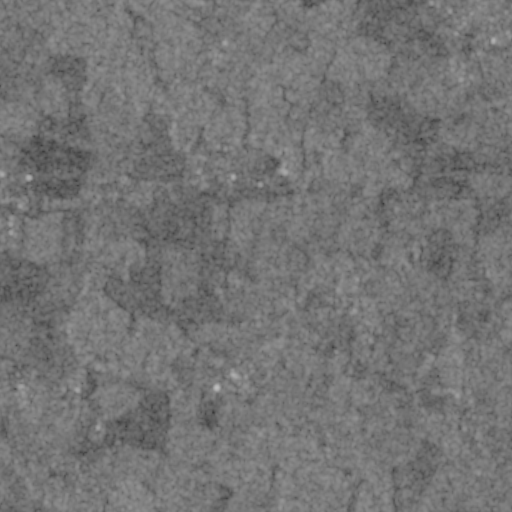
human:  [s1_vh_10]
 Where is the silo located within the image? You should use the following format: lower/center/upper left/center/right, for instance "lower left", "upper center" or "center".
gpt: The silo is located in the center of the image.
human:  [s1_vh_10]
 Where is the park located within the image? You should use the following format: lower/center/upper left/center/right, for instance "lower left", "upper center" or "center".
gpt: There is no park in the image.

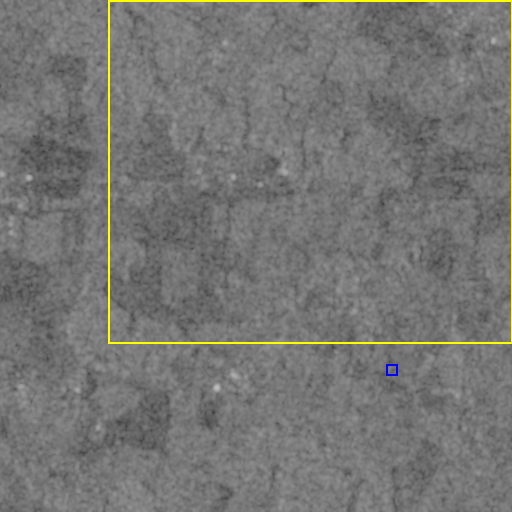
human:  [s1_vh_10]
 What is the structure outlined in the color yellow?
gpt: The structure outlined in yellow is a crop field.
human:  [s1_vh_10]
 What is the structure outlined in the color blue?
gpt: The structure outlined in blue is a park.
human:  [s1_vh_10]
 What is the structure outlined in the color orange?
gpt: There is no orange outline.